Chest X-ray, AP view. Patient: 40 years old, sex F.
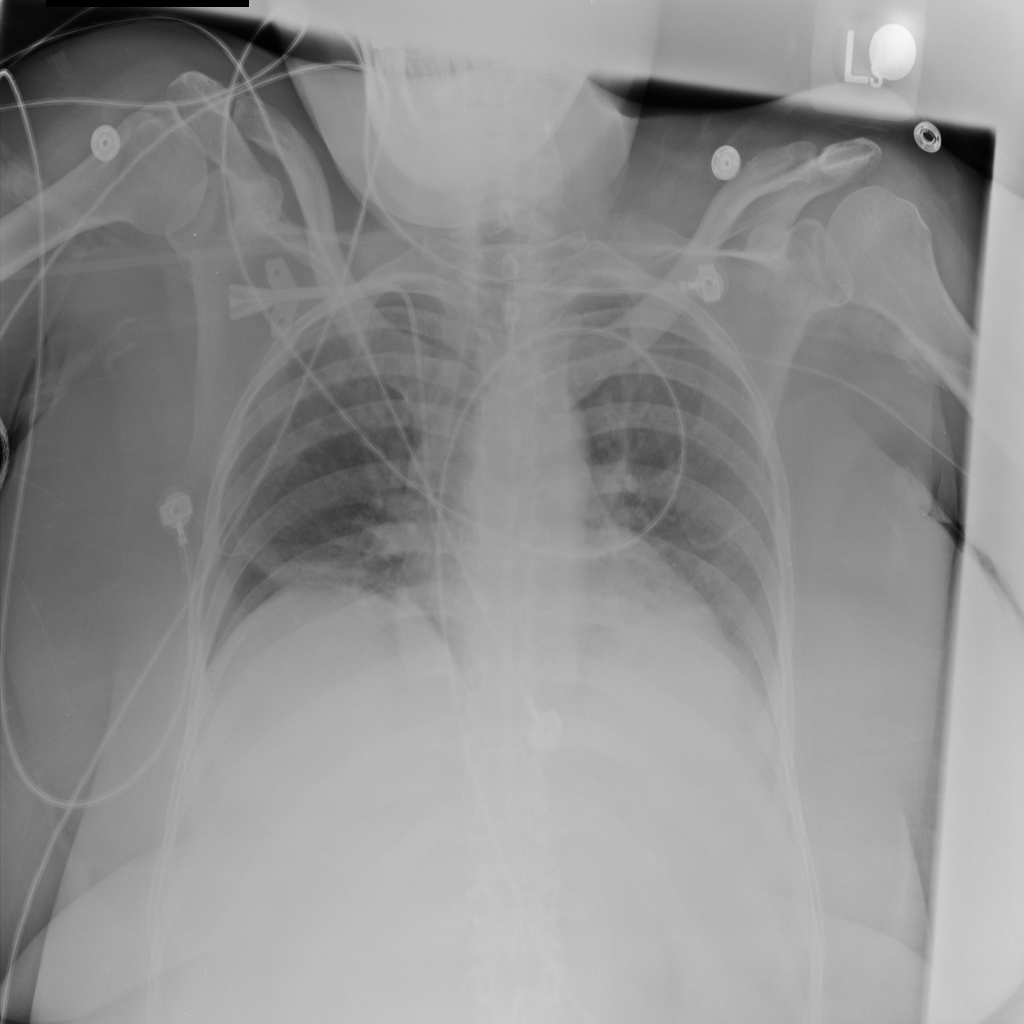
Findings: Atelectasis